Field crop: maize
Growth stage: 2
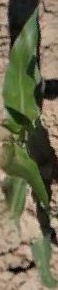
Species: maize